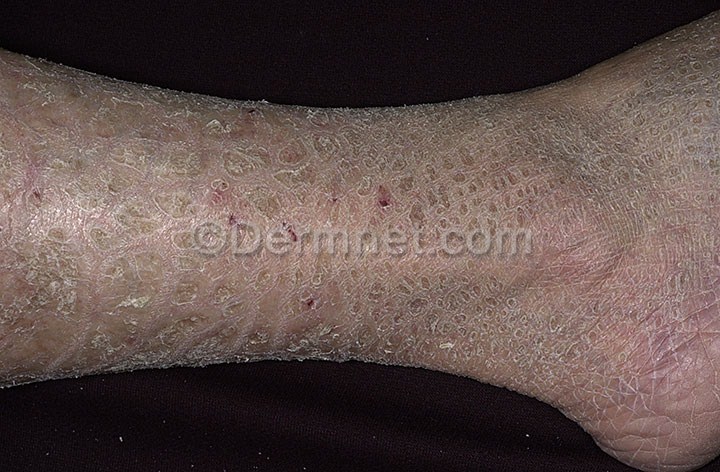
Disease: Atopic Dermatitis Photos